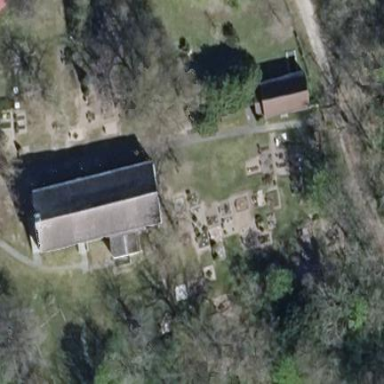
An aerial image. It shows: Cemetery.